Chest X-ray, PA view. Patient: 46 years old, sex F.
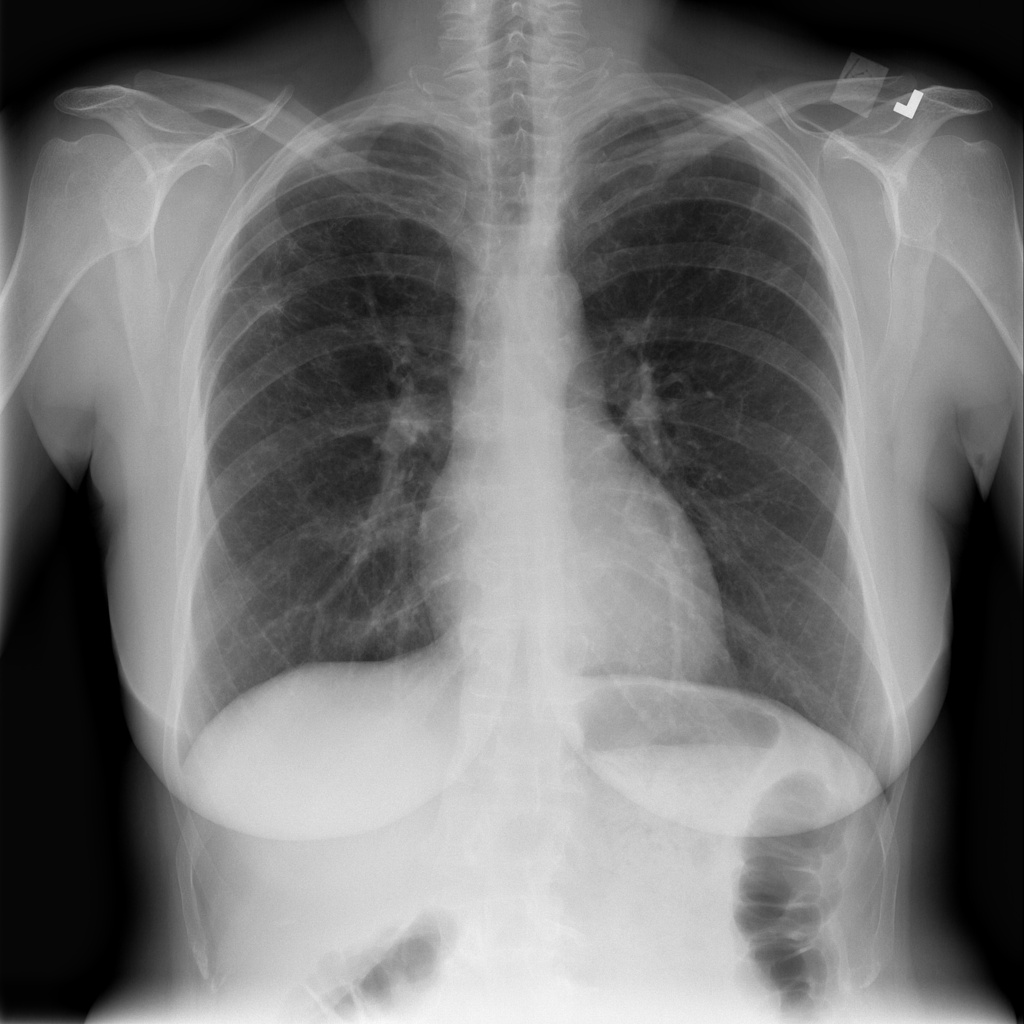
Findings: No Finding